Current action and preconditions to check: path_clear

Your task: For each precondition in the list above, predict whether it will hold at this action.

Consider the current scene as observed from the mobile robot's camera, and analyze the predicted future states of all dynamic agents (e.g., people, animals, vehicles, or any moving entities) within the NEXT SECOND.

IMPORTANT: Only answer "very likely" if you are absolutely certain—based on strong, clear evidence—that a dynamic agent will violate the precondition in the predicted future state. Do NOT answer "very likely" for unlikely, ambiguous, or low-probability risks.

Ask yourself for each precondition: Is there a high probability, with clear and convincing evidence, that the predicted future states of any dynamic agent will interfere with the predicted future state of the currently executing action within the NEXT SECOND, causing that precondition to fail?

Assess the risk level based on these predictions. Use "likely" or "very likely" if motions create a clear risk of interference.

Use "neutral" or "improbable" if agents are nearby but their predicted paths are clearly diverging or non-conflicting.

Failure Risk Categories: "very improbable", "improbable", "neutral", "likely", "very likely"

Answer Format: Output ONLY the probability_of_failure value from these categories: "very improbable", "improbable", "neutral", "likely", "very likely"

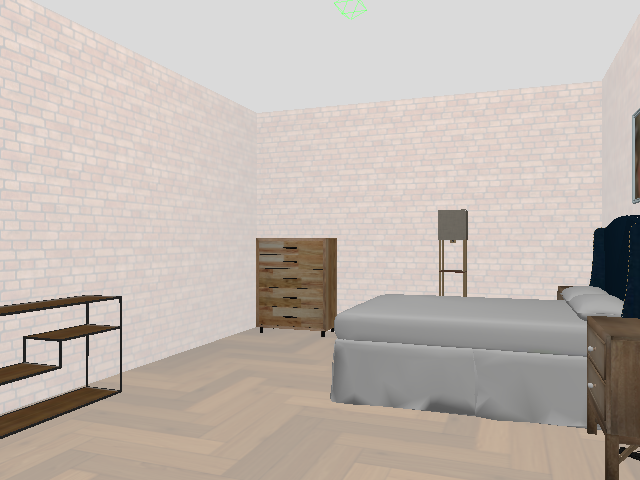

Answer: very improbable